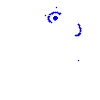
Particle: electron